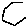
Label: hexagon